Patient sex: M
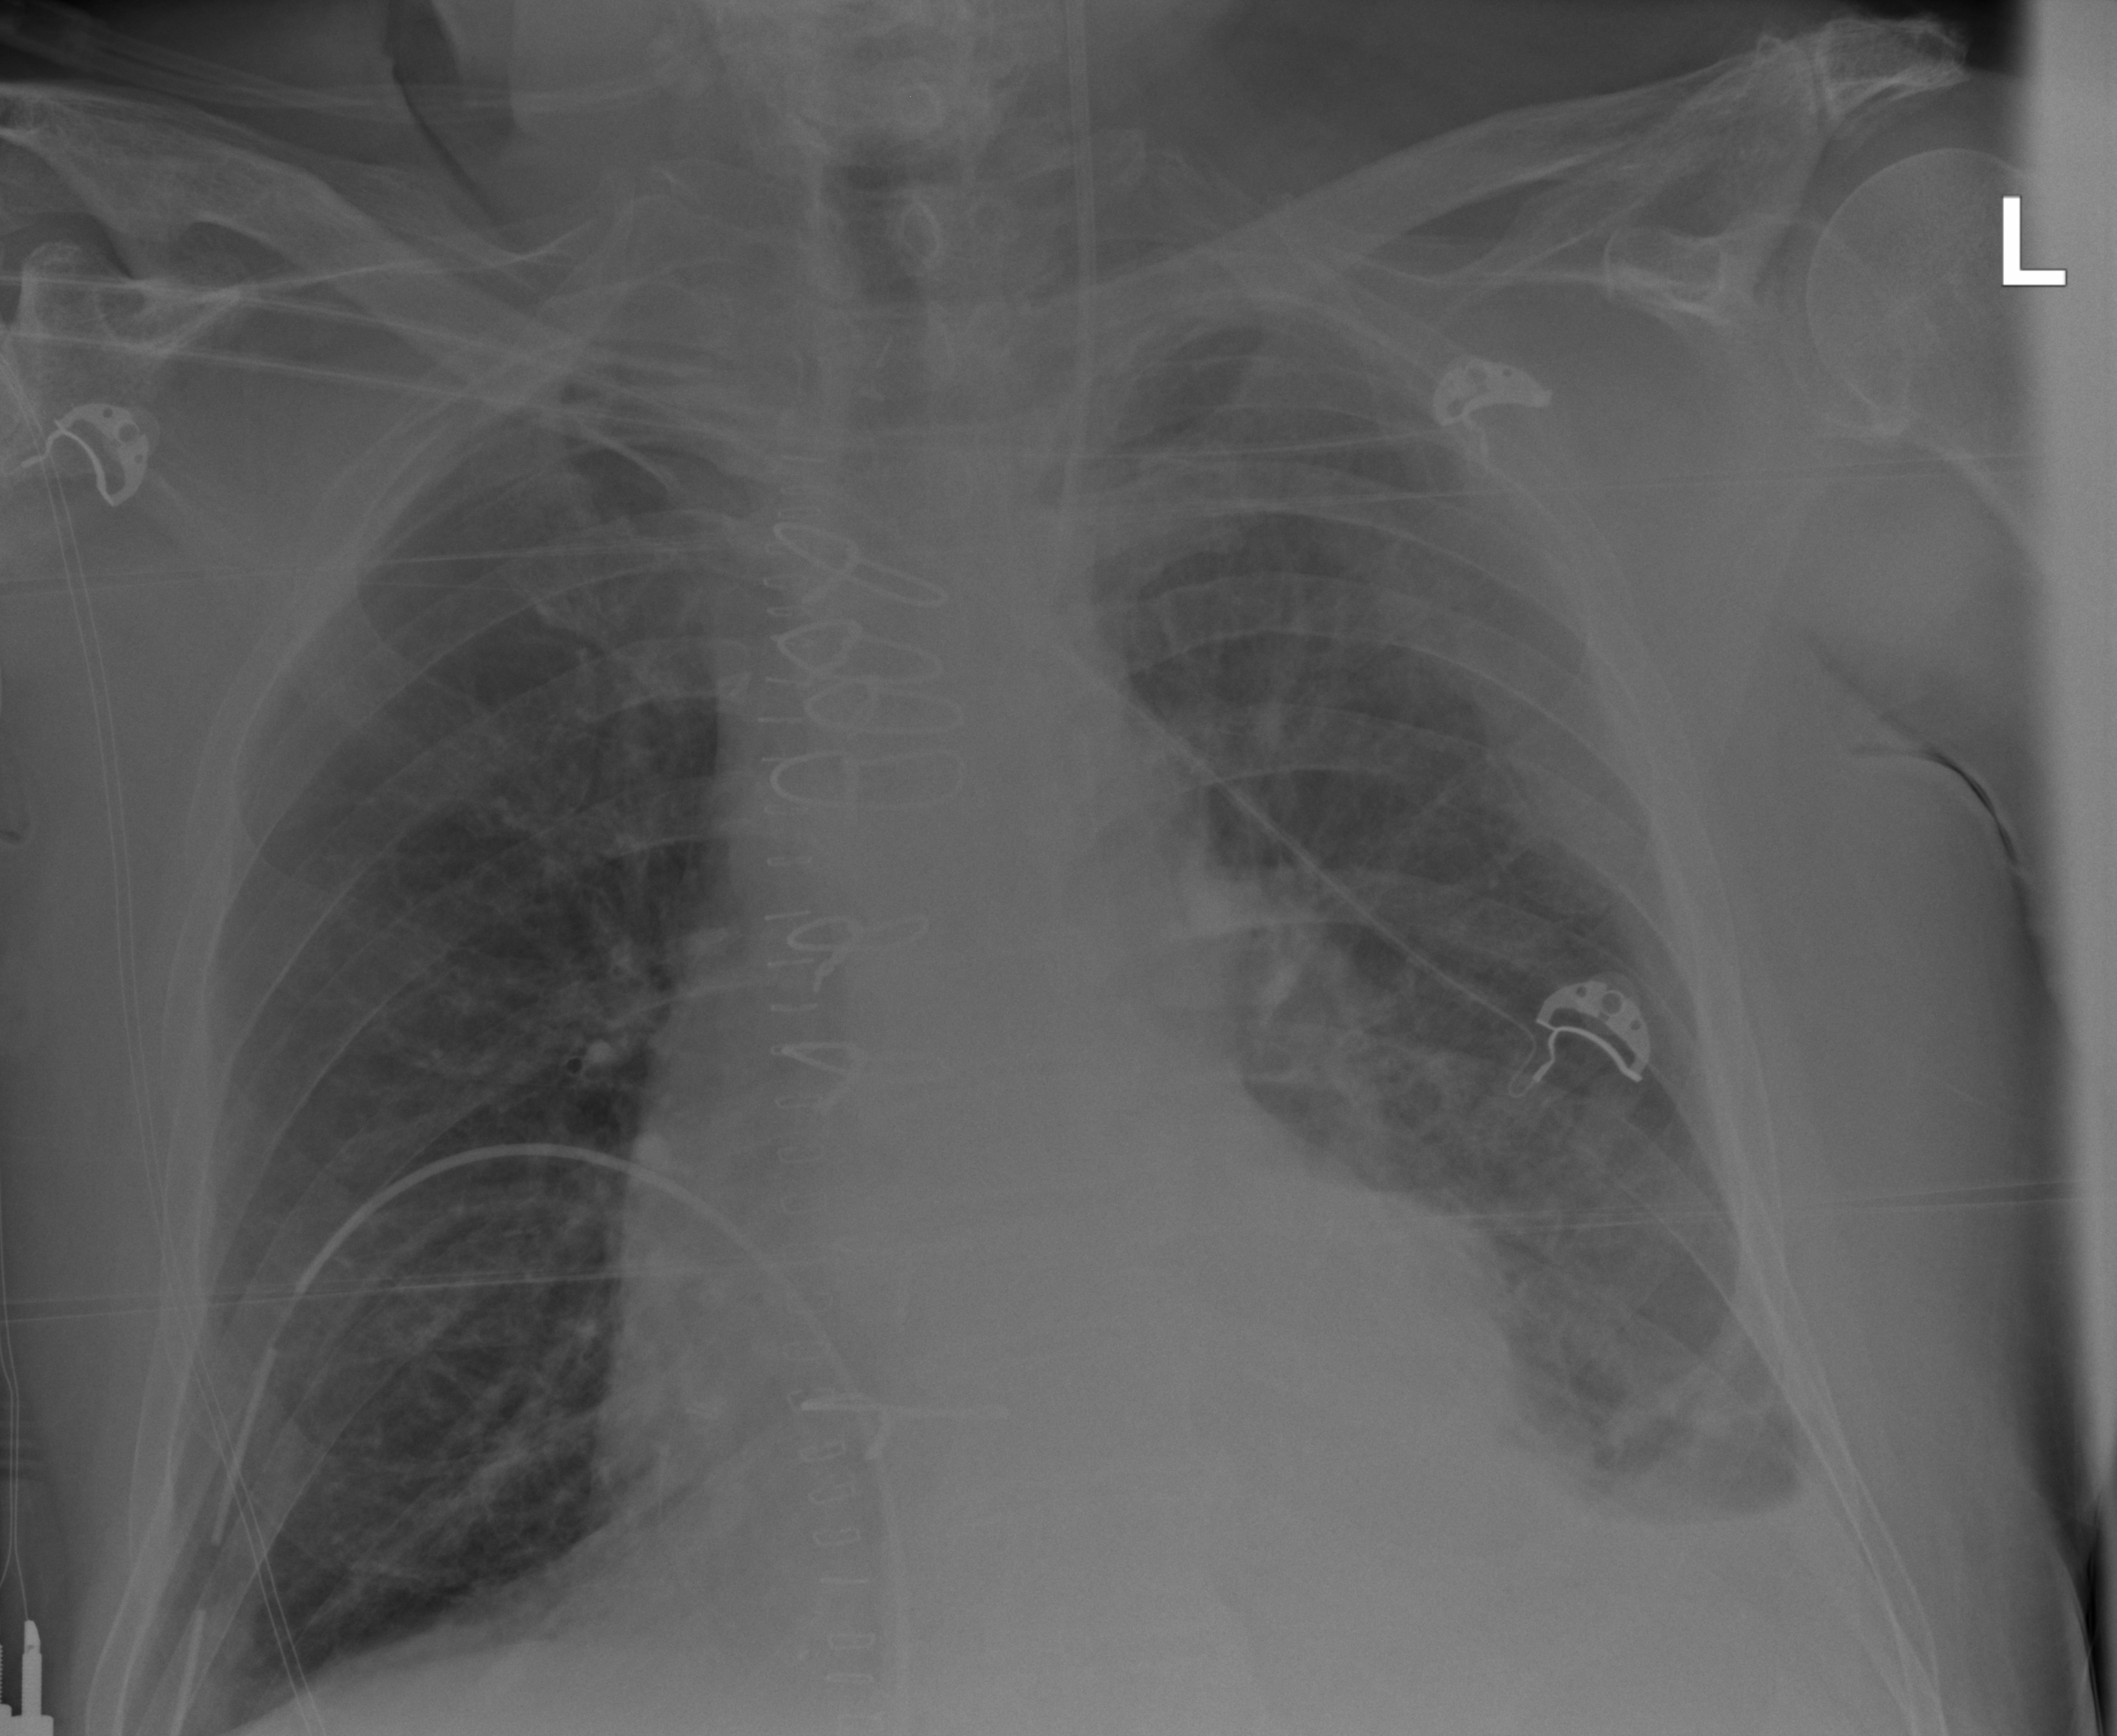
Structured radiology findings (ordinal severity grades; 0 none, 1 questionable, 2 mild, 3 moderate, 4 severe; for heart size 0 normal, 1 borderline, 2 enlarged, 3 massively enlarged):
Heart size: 2
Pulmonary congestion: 2
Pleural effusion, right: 0
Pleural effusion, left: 2
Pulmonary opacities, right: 0
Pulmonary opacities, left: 0
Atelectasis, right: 2
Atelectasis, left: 2